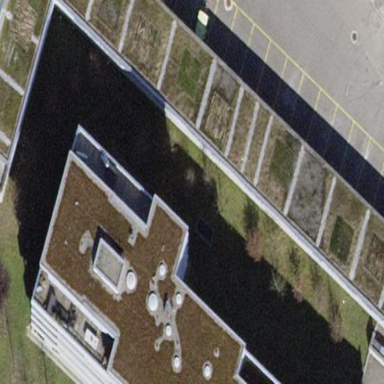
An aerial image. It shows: View of roof of building.